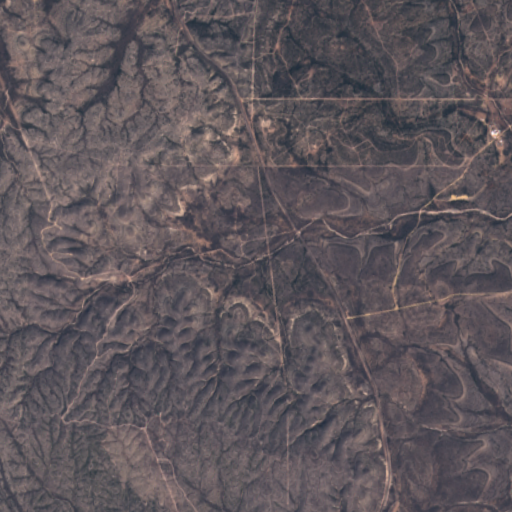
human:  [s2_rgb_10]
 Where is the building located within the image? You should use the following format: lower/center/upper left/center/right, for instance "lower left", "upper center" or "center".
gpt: The building is located in the upper right of the image.
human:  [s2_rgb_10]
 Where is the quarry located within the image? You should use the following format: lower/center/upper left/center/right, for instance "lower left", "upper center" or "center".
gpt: There is no quarry in the image.